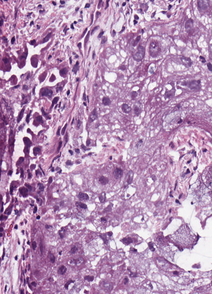
Tumor epithelial tissue: yes
Tumor-associated stroma tissue: yes
Normal tissue: no